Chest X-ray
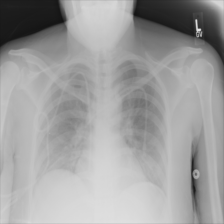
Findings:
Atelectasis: negative
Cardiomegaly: negative
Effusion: negative
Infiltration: negative
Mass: negative
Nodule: negative
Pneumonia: negative
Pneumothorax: negative
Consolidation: negative
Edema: negative
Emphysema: negative
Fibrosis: negative
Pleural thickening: negative
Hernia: negative